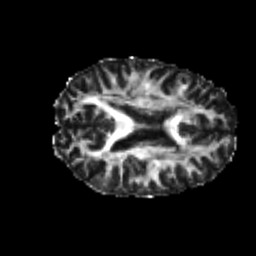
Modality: FA
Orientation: axial
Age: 23
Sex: female
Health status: healthy
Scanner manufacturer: philips
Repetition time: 7.386 s
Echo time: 0.08599 s